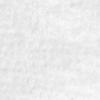
Label: no_change